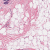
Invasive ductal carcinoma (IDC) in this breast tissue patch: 0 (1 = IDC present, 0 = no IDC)